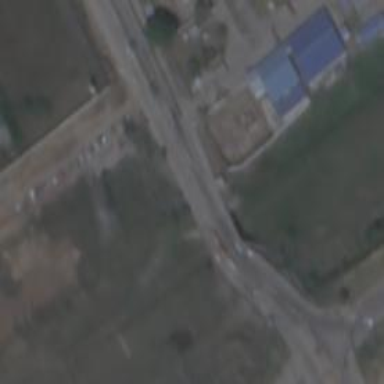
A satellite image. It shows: Secondary road with bridge.